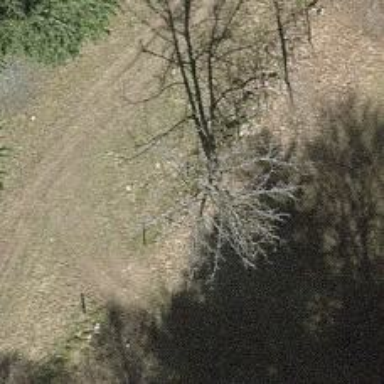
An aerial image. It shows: Beautiful tree in nature.